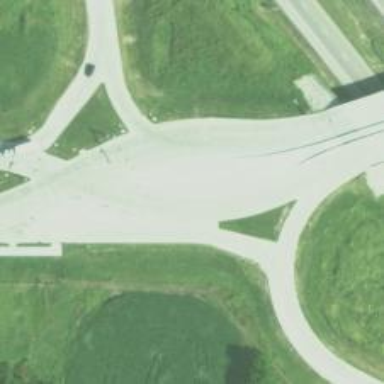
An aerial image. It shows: Asphalt surface motorway link with diverging diamond interchange.